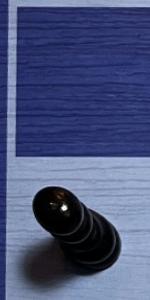
Label: Pawn_Black